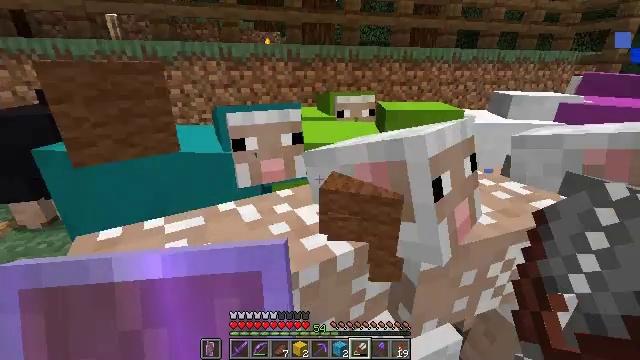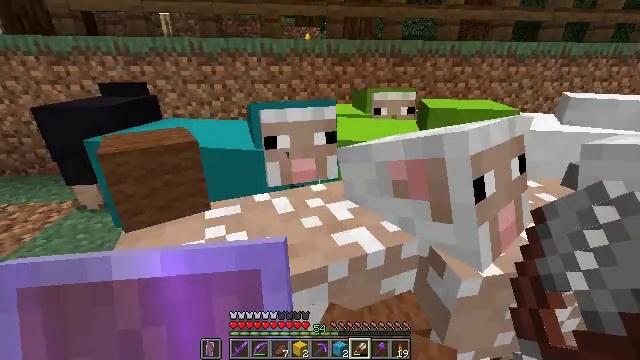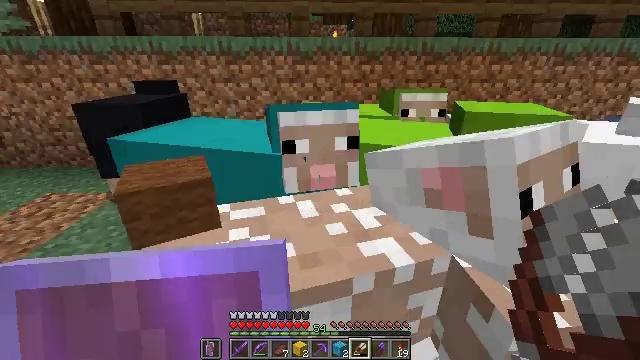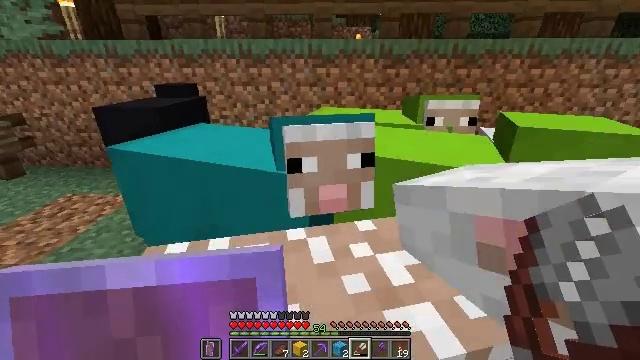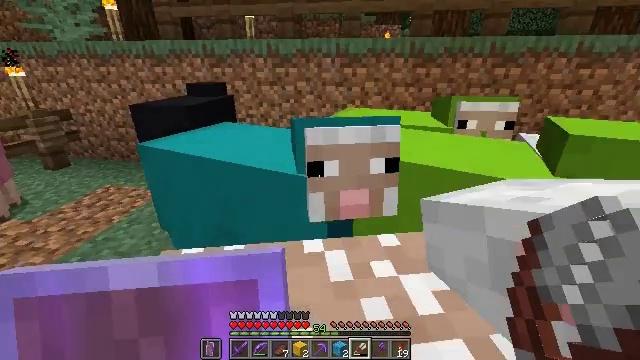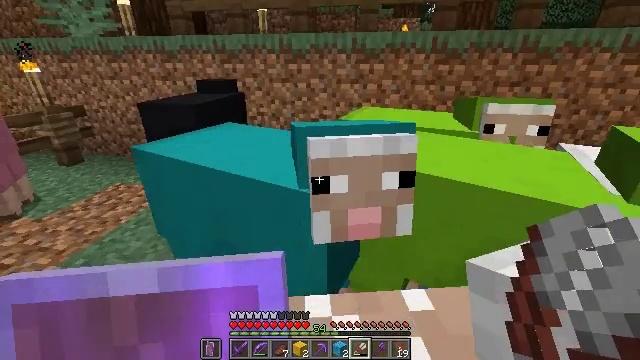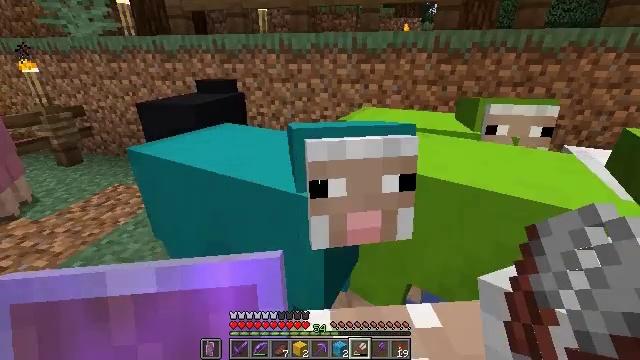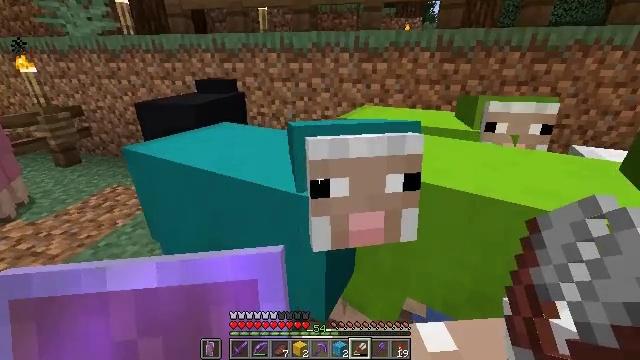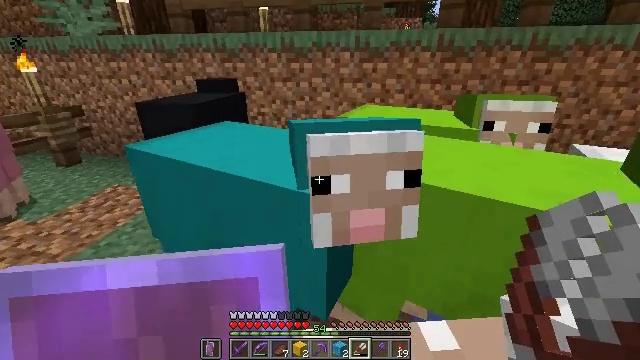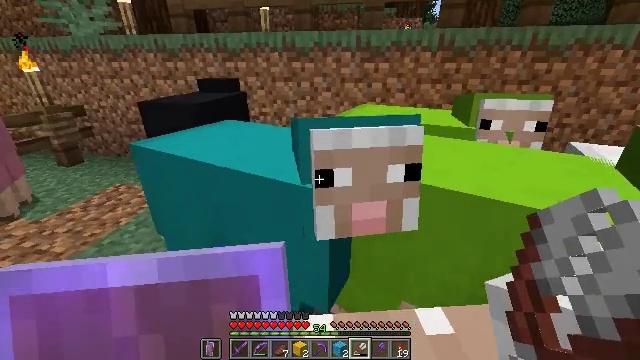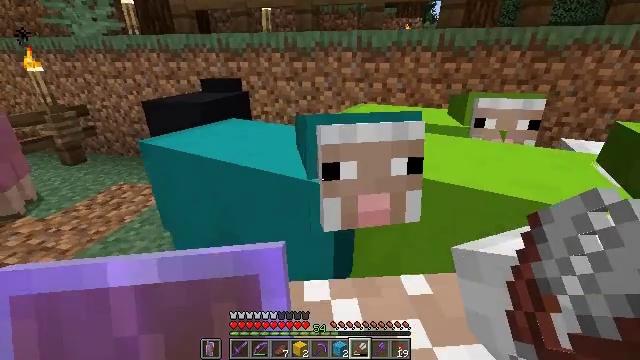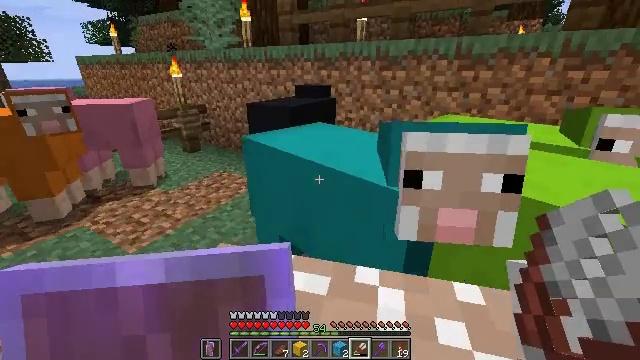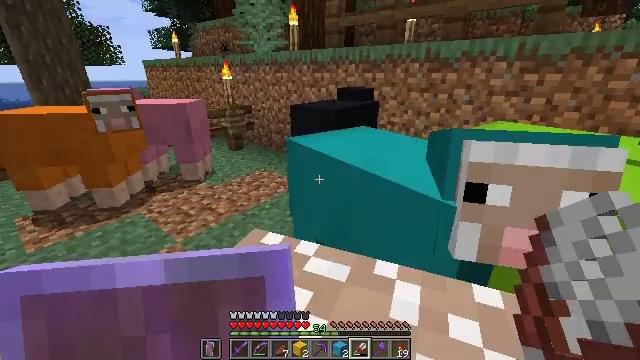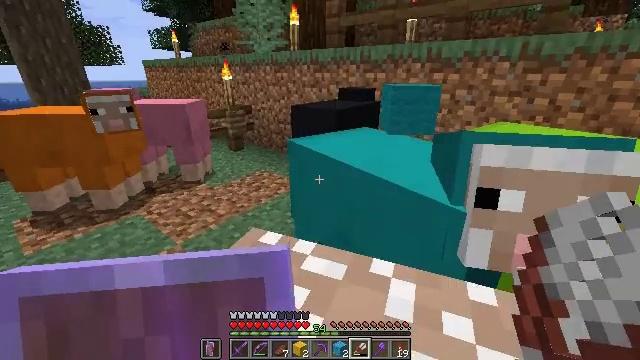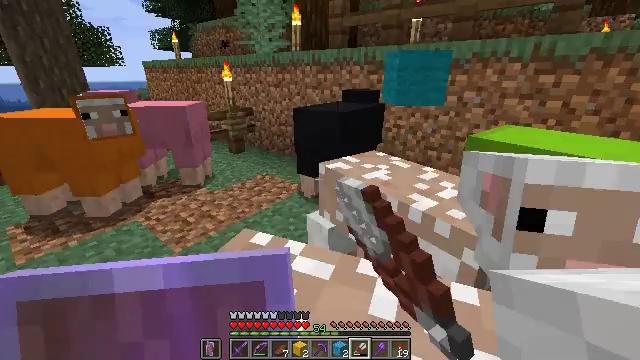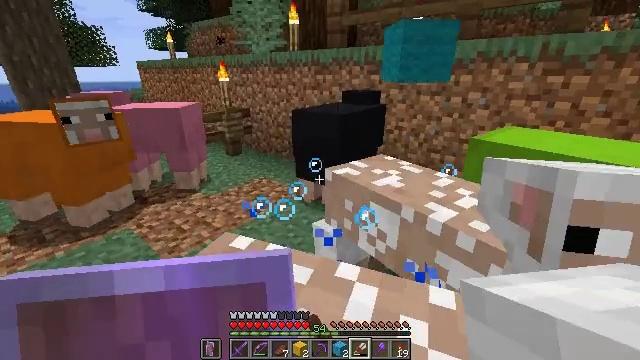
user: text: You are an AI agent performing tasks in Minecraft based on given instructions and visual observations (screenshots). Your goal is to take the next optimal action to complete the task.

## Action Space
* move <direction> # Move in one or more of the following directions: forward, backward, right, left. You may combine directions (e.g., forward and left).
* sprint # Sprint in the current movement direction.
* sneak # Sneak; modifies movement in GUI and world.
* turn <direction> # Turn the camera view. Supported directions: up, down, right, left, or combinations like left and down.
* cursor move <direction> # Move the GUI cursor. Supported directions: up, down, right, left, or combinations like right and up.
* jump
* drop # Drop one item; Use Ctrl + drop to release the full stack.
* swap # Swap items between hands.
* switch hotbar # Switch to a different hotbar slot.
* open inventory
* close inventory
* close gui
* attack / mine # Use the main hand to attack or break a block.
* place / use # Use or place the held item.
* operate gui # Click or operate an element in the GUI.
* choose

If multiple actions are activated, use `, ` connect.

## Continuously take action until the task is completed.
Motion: motion action
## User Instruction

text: Combat the squid.
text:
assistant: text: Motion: move forward, turn left, use / place
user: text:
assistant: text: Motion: move forward, turn left, use / place
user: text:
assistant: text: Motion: move forward, turn left
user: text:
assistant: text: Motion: move forward, turn left, use / place
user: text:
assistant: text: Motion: move forward, turn left, use / place
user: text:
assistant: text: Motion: use / place
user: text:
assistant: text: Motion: no_op
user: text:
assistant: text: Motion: use / place
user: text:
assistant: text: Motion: use / place
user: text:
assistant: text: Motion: use / place
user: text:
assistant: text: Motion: turn left and up
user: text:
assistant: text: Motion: move forward, turn left, use / place
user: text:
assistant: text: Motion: move forward, use / place
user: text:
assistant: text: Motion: move forward, use / place
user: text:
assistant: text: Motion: move forward
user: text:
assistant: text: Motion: move forward, turn right, use / place
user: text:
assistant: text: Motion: move forward, turn right and down, use / place
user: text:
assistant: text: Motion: move forward, turn right and down, use / place
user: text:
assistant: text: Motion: turn right
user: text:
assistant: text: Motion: use / place
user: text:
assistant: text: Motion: use / place
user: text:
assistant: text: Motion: no_op
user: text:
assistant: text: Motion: use / place
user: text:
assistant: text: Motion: turn right, use / place
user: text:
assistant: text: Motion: move forward, turn right
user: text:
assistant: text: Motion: move forward, turn right
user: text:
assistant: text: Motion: move forward, turn down, use / place
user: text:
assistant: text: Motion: turn down, use / place
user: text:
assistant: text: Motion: turn left and down
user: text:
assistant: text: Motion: turn left and down, use / place